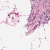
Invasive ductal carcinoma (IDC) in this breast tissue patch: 1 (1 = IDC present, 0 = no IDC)